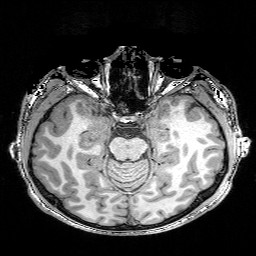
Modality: T1w
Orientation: coronal
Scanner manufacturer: siemens
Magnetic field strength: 3 T
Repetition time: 2.25 s
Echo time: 0.00418 s